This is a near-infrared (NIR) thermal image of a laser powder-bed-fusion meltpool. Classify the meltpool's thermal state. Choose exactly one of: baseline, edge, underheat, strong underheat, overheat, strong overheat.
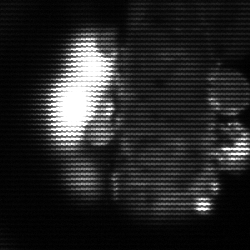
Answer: strong underheat